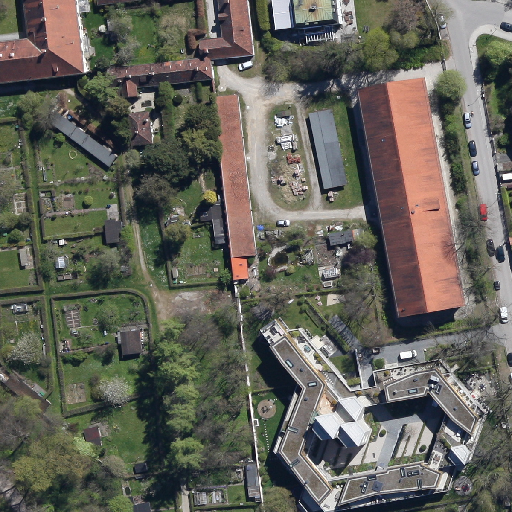
Referring expression: light-duty vehicle in the parking area